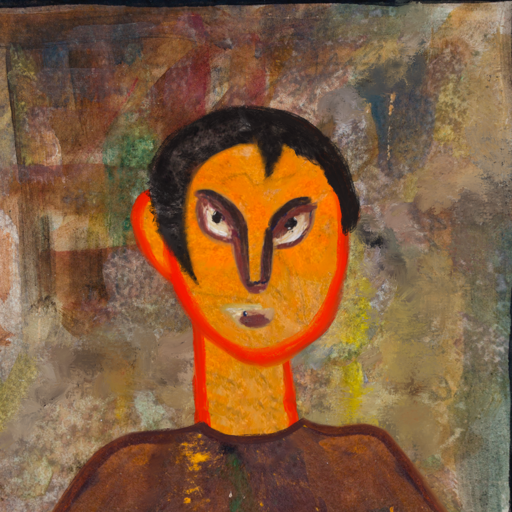
Background: Mosgoul, Head And Neck Front: Sisters, Face Front: After_Raid, Bust: Comrade, Hair Front: Roy_Bahadur, Head Accessory: Blank, Second Necklace: Blank, Necklace: Blank, Baby: Blank